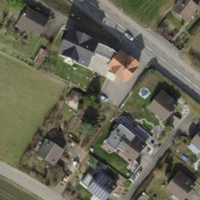
EUNIS habitat code: 54
Species observed at this site:
Salvia pratensis